Question: I need to get the 500 error response message from HttpWebResponse.
'''
HttpWebResponse objResponse = (HttpWebResponse)objRequest.GetResponse();
using (StreamReader responseStream = new StreamReader(objResponse.GetResponseStream()))
{
post_response = responseStream.ReadToEnd();
responseStream.Close();
}
'''

Thank you!
[EDIT]
open this url using browser,
<URL>
The browser will print response message, 'Missing parameter: M_ID."
Now, I want to get that response message using asp.net
'''
var post_string = "hello=hi";
HttpWebRequest objRequest = (HttpWebRequest)WebRequest.Create("https://www.sagepayments.net/web_services/vterm_extensions/transaction_processing.asmx/BANKCARD_PRIOR_AUTH_SALE");
objRequest.Method = "POST";
objRequest.ContentLength = post_string.Length;
objRequest.ContentType = "application/x-www-form-urlencoded";
// post data is sent as a stream
StreamWriter myWriter = null;
myWriter = new StreamWriter(objRequest.GetRequestStream());
myWriter.Write(post_string);
myWriter.Close();
// returned values are returned as a stream, then read into a string
try
{
HttpWebResponse objResponse = (HttpWebResponse)objRequest.GetResponse();
using (StreamReader responseStream = new StreamReader(objResponse.GetResponseStream()))
{
post_response = responseStream.ReadToEnd();
responseStream.Close();
}
Response.Write(post_response);
}
catch(WebException e)
{
Response.Write("Error : "+e.Message);
Response.Write("<br /> Data : " + e.Data);
Response.Write("<br /> HelpLink : " + e.HelpLink);
Response.Write("<br /> InnerException : " + e.InnerException);
Response.Write("<br /> Response : " + e.Response);
Response.Write("<br /> Source : " + e.Source);
Response.Write("<br /> Status : " + e.Status);
Response.Write("<br /> TargetSite : " + e.TargetSite);
}
Result :
Error : The remote server returned an error: (500) Internal Server Error.
Data : System.Collections.ListDictionaryInternal
HelpLink :
InnerException :
Response : System.Net.HttpWebResponse
Source : System
Status : ProtocolError
TargetSite : System.Net.WebResponse GetResponse()
'''
How to get this message ?
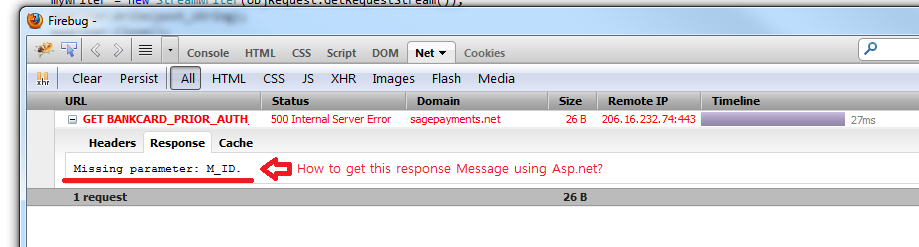
Answer: I think you need to check the StatusCode & StatusDescription properties of the web response if an exception is thrown during the web request.
For example:
'''
try
{
HttpWebResponse objResponse = (HttpWebResponse)objRequest.GetResponse();
using (StreamReader responseStream = new StreamReader(objResponse.GetResponseStream()))
{
post_response = responseStream.ReadToEnd();
responseStream.Close();
}
}
catch(WebException wex)
{
// This is the line that gets you the response object
HttpWebResponse response = (HttpWebResponse)wex.Response;
if(response != null)
{
// You can now read the response StatusCode and StatusDescription
HttpStatusCode responseCode = response.StatusCode;
String statusDescription = response.StatusDescription;
// Add your status checking logic here
}
}
'''